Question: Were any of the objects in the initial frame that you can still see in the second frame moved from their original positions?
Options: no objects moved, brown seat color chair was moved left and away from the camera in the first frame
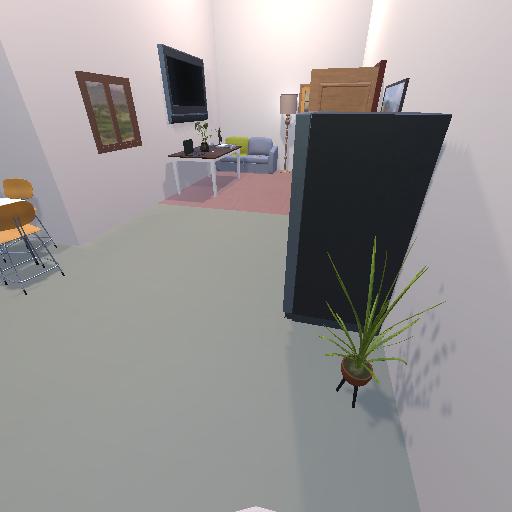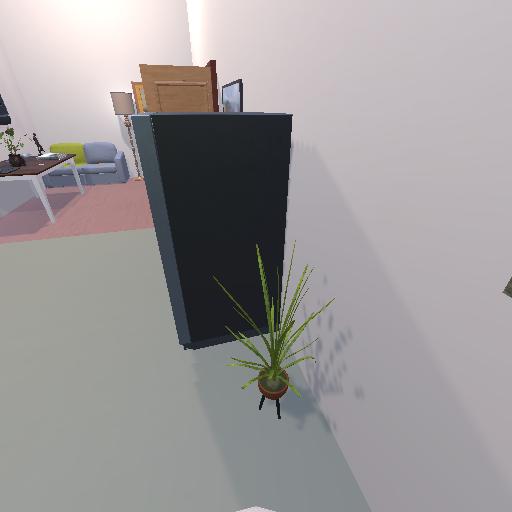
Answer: no objects moved